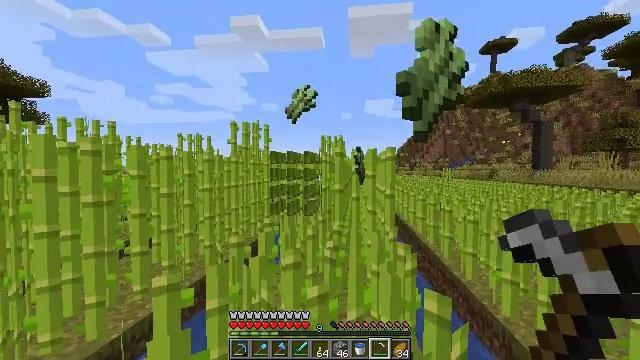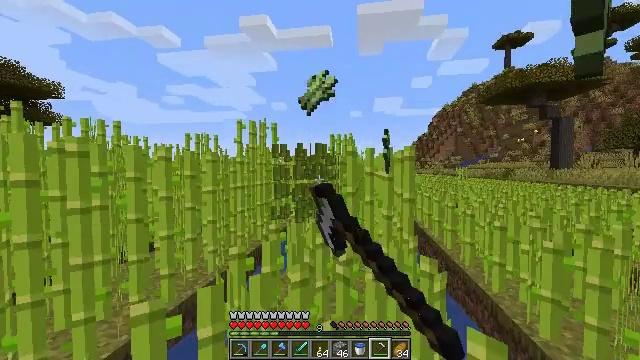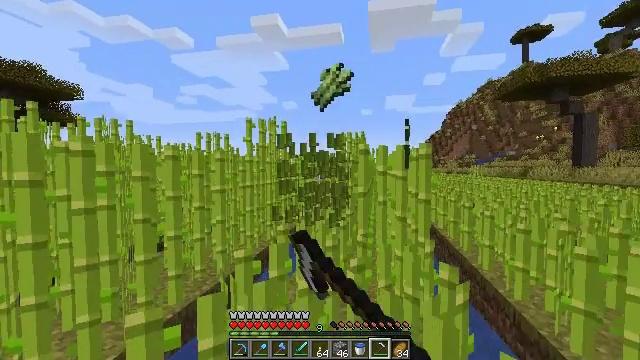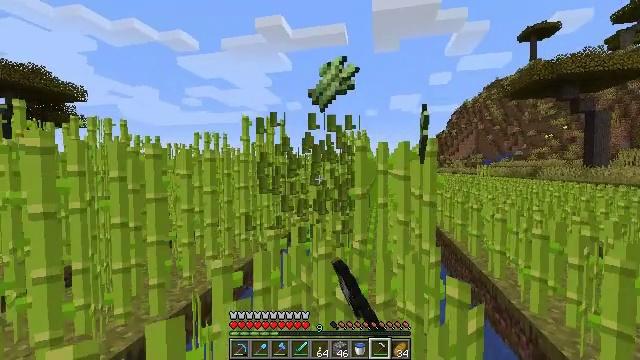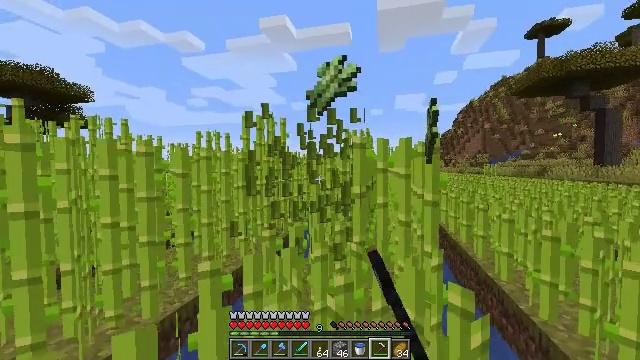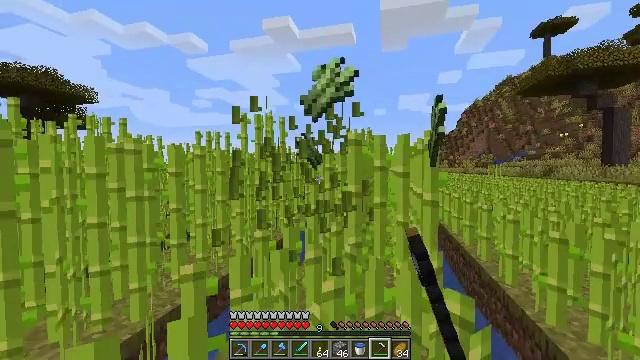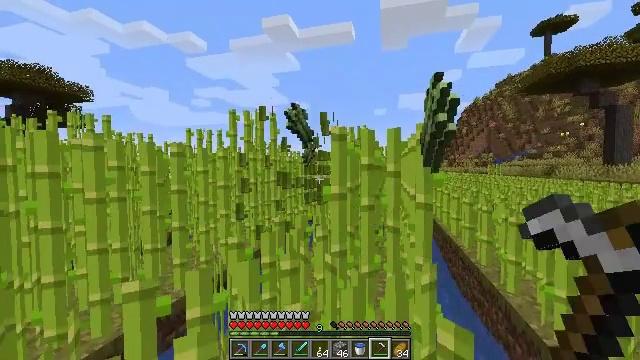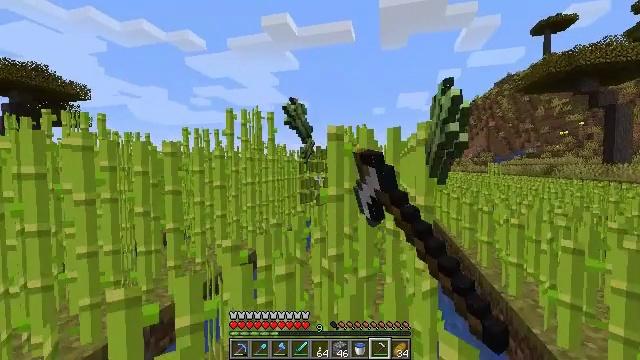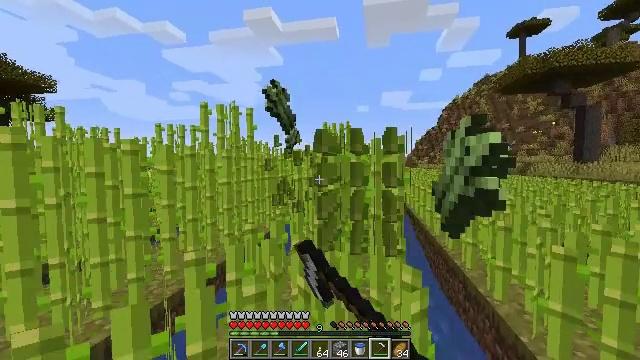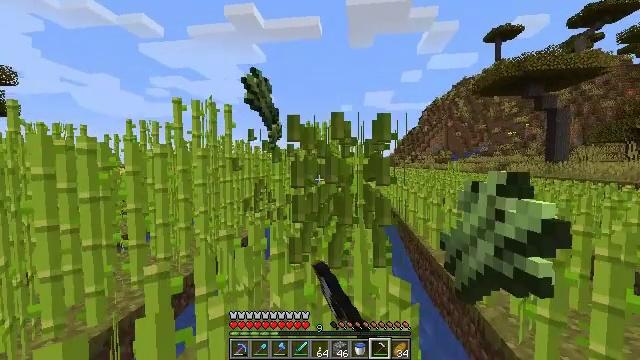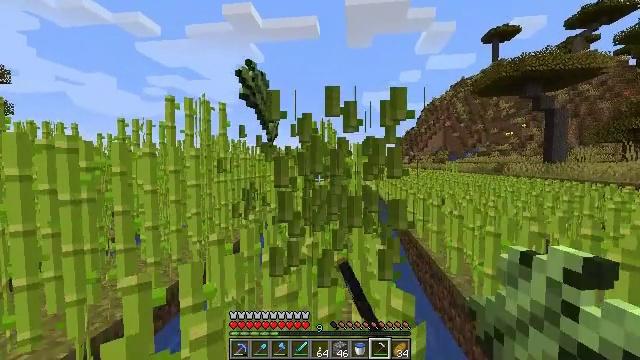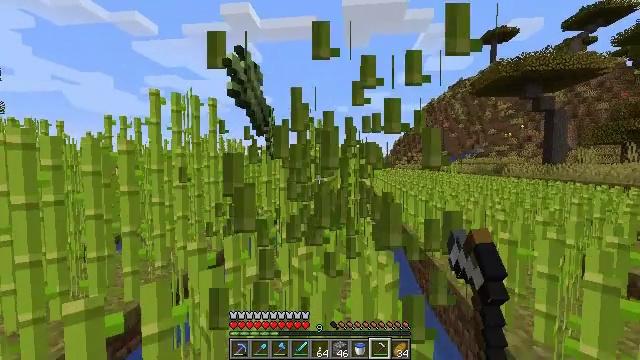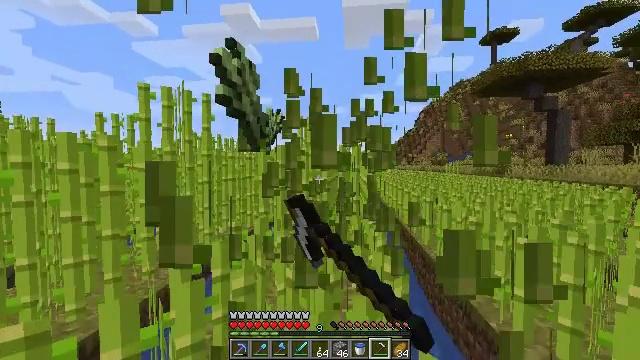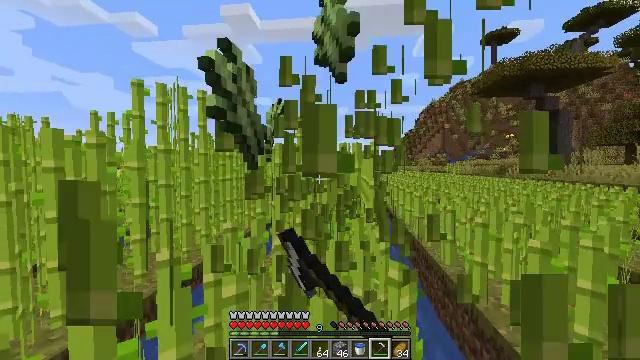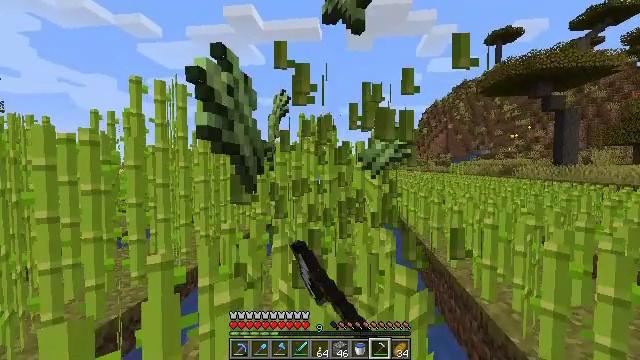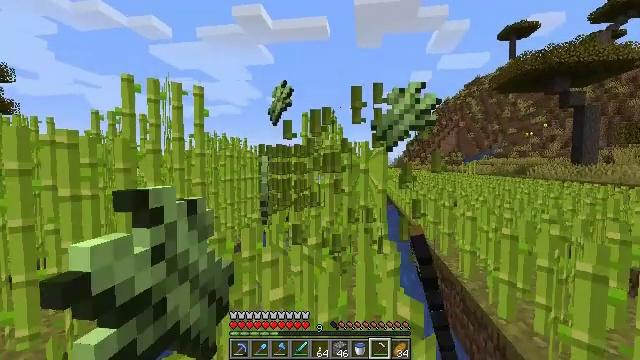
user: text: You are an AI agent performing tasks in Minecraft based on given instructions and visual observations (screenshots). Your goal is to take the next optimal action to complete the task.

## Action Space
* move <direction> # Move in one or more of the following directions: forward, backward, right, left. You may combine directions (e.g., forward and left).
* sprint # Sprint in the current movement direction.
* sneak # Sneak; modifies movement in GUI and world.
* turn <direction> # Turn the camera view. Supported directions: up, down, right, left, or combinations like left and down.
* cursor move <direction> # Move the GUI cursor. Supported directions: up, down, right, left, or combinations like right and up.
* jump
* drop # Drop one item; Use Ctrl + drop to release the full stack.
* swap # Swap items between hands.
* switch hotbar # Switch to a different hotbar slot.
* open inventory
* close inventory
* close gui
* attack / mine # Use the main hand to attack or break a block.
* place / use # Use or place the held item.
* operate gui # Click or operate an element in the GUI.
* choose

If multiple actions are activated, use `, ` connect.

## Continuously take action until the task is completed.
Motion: motion action
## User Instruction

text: Mine the sugar cane near rivers.
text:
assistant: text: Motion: move forward, turn left, attack / mine
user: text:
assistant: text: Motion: move forward and move right, turn left, attack / mine
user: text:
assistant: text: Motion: move forward and move right, turn left, attack / mine
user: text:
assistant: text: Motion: move forward and move right, turn left, attack / mine
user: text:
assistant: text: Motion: move forward and move right, attack / mine
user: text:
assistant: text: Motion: move forward, attack / mine
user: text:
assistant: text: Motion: move forward, attack / mine
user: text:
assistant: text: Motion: move forward, turn right, attack / mine
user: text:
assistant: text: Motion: move forward, turn right, attack / mine
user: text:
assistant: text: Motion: move forward, attack / mine
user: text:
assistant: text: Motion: move forward, attack / mine
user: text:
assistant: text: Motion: move forward, attack / mine
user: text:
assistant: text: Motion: move forward, attack / mine
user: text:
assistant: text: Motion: move forward and move right, attack / mine
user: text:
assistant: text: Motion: move forward and move right, turn left, attack / mine
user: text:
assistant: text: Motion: move forward and move right, turn left, attack / mine
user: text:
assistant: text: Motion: move forward and move right, attack / mine
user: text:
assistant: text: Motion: move forward and move right, turn left, attack / mine
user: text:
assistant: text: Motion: move forward, attack / mine
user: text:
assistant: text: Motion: move forward, attack / mine
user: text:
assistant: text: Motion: move forward, attack / mine
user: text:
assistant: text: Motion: move forward, attack / mine
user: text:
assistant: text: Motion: move forward, attack / mine
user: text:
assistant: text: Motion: move forward, attack / mine
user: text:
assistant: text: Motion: move forward and move right, attack / mine
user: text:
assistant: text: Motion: move forward and move right, attack / mine
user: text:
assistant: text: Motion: move forward and move right, turn right, attack / mine
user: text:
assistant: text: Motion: move forward, attack / mine
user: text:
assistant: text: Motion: move forward, attack / mine
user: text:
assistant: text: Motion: move forward, attack / mine